Field crop: maize
Growth stage: 1
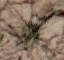
Species: salsola